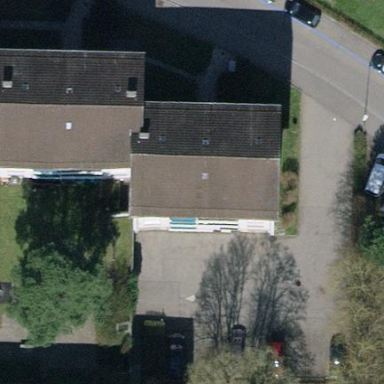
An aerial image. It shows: Gabled roof tile apartment building.